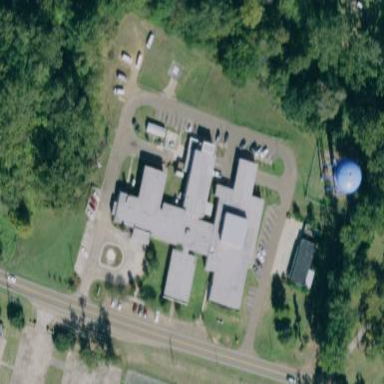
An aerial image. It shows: Healthcare facility identified as hospital.